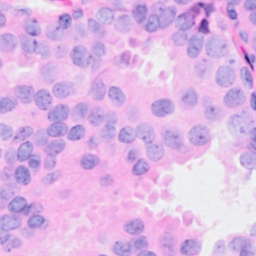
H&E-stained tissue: Breast